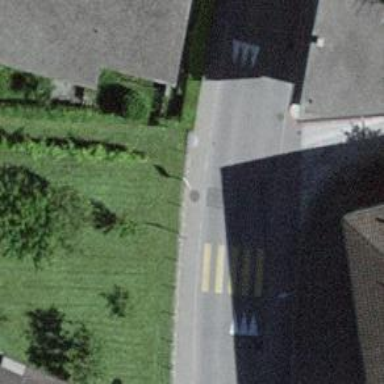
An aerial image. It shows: Traffic calming hump on the road.